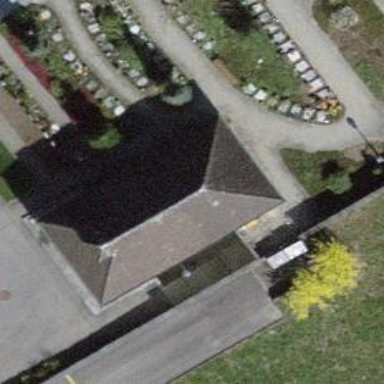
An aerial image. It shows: Toilets.